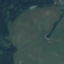
Land use / land cover: Pasture